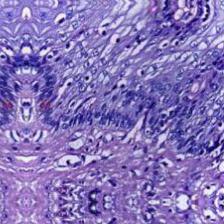
Diagnosis: Normal